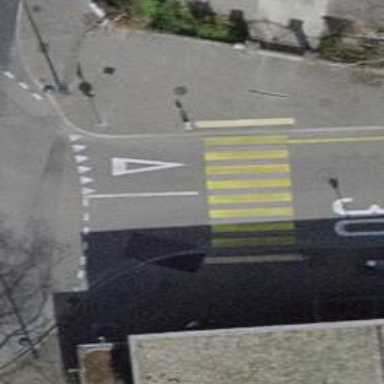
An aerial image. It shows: Marked zebra crossing on the road.